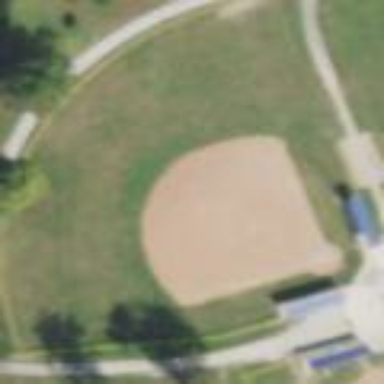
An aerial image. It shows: Baseball pitch for leisure land activities.